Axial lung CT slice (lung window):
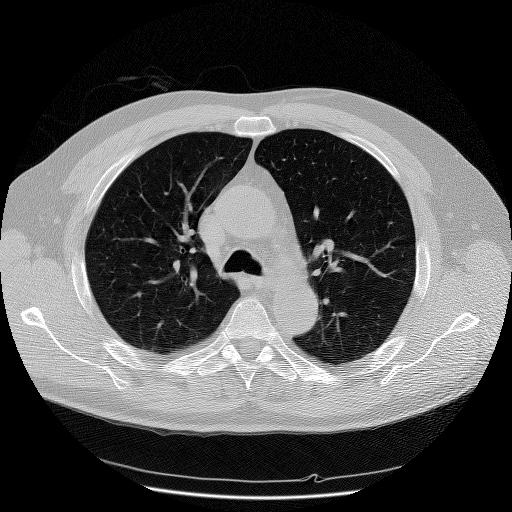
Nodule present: no